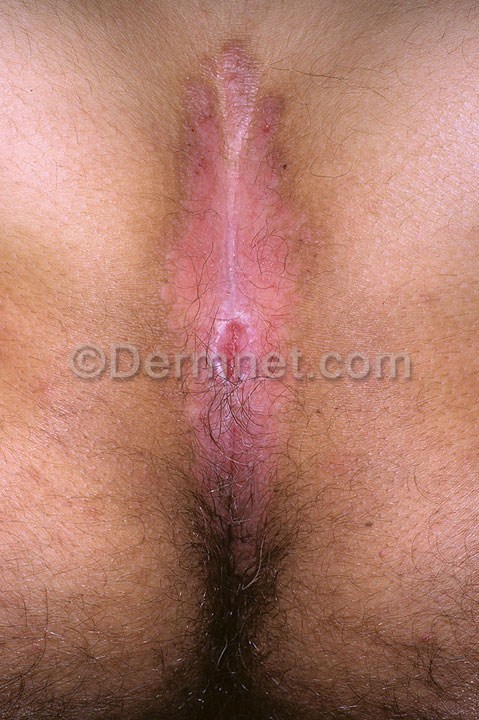
Disease: Psoriasis pictures Lichen Planus and related diseases